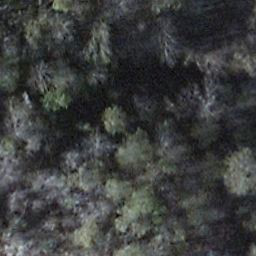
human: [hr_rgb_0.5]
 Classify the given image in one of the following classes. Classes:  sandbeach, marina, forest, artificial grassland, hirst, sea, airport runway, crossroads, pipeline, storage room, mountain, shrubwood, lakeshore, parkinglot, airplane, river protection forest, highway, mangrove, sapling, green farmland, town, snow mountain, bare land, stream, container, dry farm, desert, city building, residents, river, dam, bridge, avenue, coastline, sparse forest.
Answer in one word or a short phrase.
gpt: shrubwood